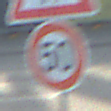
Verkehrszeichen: Geschwindigkeit50
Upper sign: EinseitigVerengteFahrbahnRechts
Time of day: MorningAfternoon
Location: Outdoor (Suburban)
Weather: PartlyCloudy
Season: NotSpecified
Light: Natural